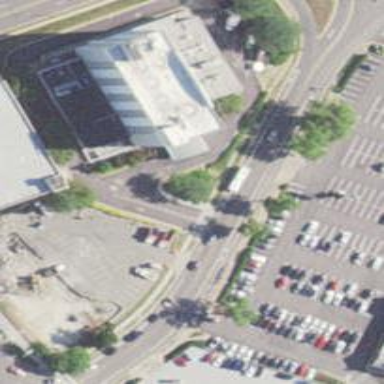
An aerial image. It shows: Commercial building used as hotel.